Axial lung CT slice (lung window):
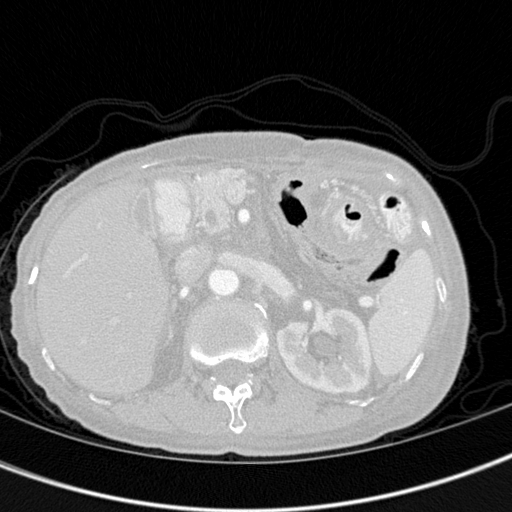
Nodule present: no